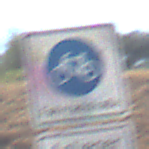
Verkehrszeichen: BeginnFahrradstrasse
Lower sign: PersonengruppenFrei1
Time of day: Midday
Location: Outdoor (RoadRail)
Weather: Clear
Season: Summer
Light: Natural